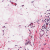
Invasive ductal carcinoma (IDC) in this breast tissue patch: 0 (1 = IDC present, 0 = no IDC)